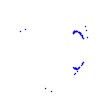
Particle: proton